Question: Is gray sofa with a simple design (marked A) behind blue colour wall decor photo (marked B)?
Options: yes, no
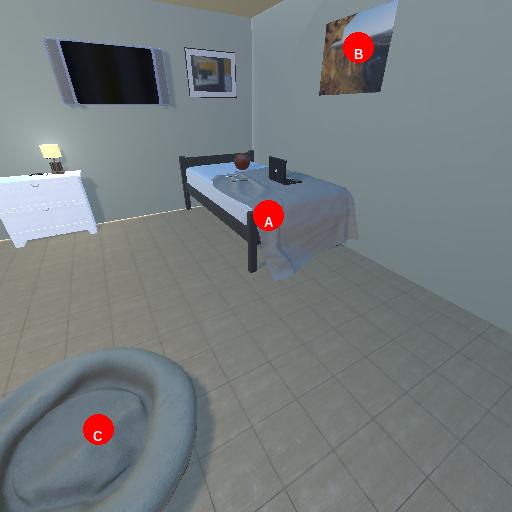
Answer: yes